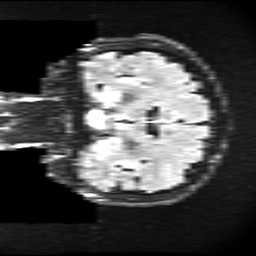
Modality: FLAIR
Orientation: coronal
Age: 26
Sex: male
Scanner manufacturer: ge
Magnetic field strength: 3 T
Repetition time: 11 s
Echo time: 0.1497 s